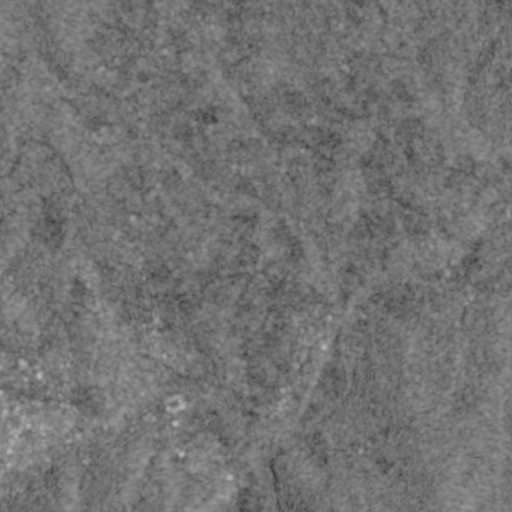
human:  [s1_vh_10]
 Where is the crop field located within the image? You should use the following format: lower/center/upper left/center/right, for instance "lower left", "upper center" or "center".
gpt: The crop field is located in the lower of the image.
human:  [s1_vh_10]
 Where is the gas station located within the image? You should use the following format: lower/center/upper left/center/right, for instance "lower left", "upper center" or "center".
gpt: The gas station is located in the lower center of the image.
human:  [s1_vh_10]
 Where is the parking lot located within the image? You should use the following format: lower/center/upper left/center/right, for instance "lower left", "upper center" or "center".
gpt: The parking lot is located in the lower left of the image.
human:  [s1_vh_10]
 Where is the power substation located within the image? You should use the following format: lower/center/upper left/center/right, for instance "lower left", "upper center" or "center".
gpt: The power substation is located in the lower center of the image.
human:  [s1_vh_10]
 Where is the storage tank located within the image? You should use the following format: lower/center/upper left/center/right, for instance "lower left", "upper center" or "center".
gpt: The storage tank is located in the center left of the image.
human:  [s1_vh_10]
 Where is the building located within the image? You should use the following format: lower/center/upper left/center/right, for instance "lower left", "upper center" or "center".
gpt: There is no building in the image.

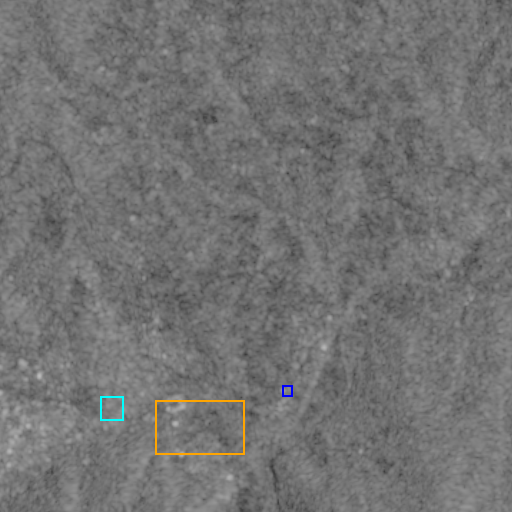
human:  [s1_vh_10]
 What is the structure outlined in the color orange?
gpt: The structure outlined in orange is a crop field.
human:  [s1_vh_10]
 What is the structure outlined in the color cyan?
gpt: The structure outlined in cyan is a park.
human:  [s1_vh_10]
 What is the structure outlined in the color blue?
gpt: The structure outlined in blue is a power substation.
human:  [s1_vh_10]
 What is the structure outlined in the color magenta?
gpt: There is no magenta outline.